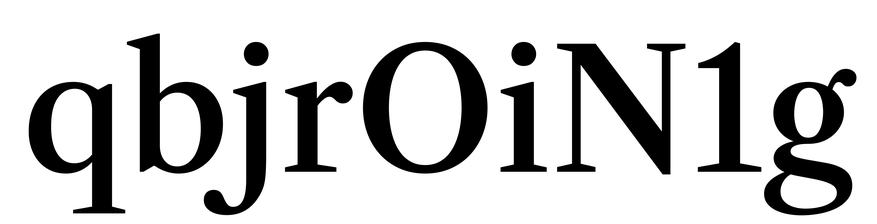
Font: LibreCaslonText_Medium